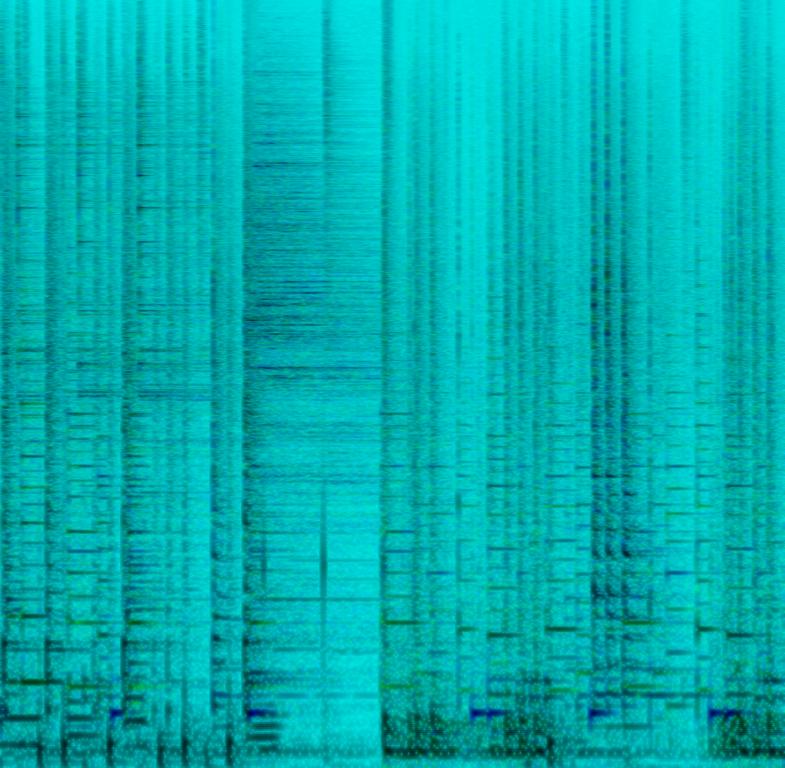
The low quality recording features a latin jazz song played in the background over which a drums solo is played. The solo consists of shimmering hi hats, punchy snare and kick hits and low tom rolls, while the latin jazz song consists of groovy piano chords and wooden percussion. It sounds energetic and exciting.